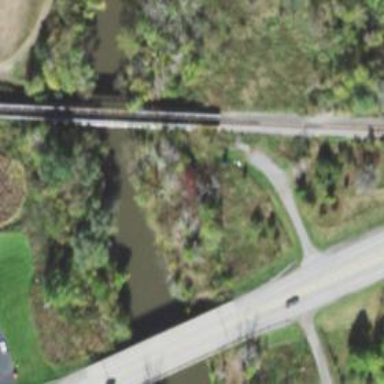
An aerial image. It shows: Abandoned railway bridge.